Question: I have created a function to check what software a client system has installed on it, then sending the information to the server it checks to see if the software is still on the system/database... Or at least that's what I want the function to do.
The current function code I have:
'''
public void checkDeadPurposes()
{
List<string> dbPurposes = new List<string>();
List<string> syPurposes = new List<string>();
try
{
MySqlCommand cmd = new MySqlCommand();
cmd.Connection = conn;
cmd.CommandText = "SELECT machinePurpose FROM visualpurposes";
MySqlDataReader reader = cmd.ExecuteReader();
while(reader.Read())
{
dbPurposes.Add(reader["machinePurpose"].ToString());
}
reader.Close();
} catch (MySqlException e)
{
Console.WriteLine(e.ToString());
}
try
{
foreach(KeyValuePair<string, string> kvp in purposes)
{
syPurposes.Add(kvp.Value);
}
} catch (Exception e)
{
Console.WriteLine(e.ToString());
}
try
{
Console.WriteLine();
foreach(string sy in syPurposes)
{
if(dbPurposes.Contains(sy))
{
Console.WriteLine("Purpose Found");
} else
{
Console.WriteLine("Purpose Not Found");
}
}
Console.WriteLine("
>>> System Purposes: " + string.Join(",", syPurposes.ToArray()));
Console.WriteLine(">>> Database Purposes: " + string.Join(",", dbPurposes.ToArray()) + "
");
} catch (Exception e)
{
Console.WriteLine(e.ToString());
}
}
'''
And it outputs:

As you can see by the output, there should be an output for "one found" and "one not found", but it doesn't seem to respond when something isn't found.
Why is this? How can I fixed this?
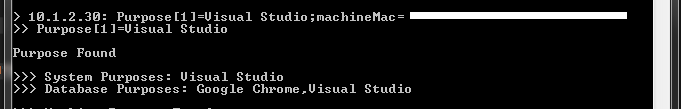
Answer: There is only one item in System Purposes.
This works as expected.
Are you sure you don't want to be iterating over Database purposes instead?
'''
foreach(string db in dbPurposes)
{
if(syPurposes.Contains(db))
{
Console.WriteLine("Purpose Found");
} else
{
Console.WriteLine("Purpose Not Found");
}
}
'''